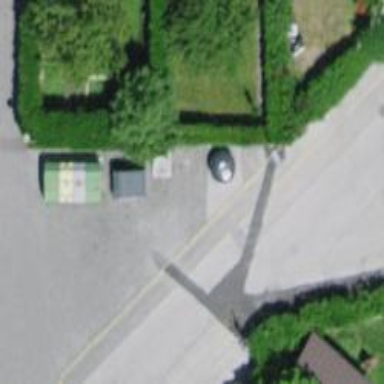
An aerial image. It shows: Recycling centre providing amenities for recycling.